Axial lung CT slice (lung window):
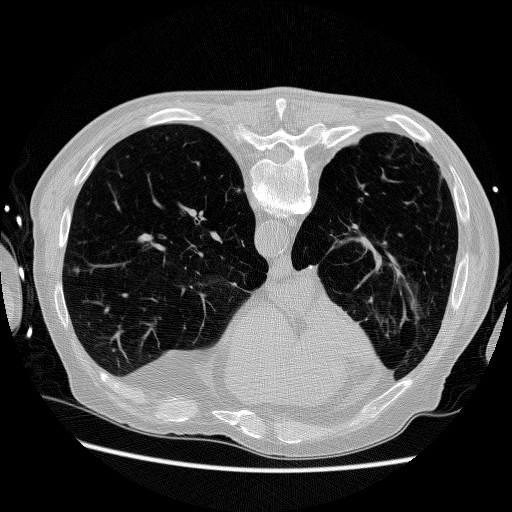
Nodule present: no